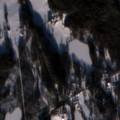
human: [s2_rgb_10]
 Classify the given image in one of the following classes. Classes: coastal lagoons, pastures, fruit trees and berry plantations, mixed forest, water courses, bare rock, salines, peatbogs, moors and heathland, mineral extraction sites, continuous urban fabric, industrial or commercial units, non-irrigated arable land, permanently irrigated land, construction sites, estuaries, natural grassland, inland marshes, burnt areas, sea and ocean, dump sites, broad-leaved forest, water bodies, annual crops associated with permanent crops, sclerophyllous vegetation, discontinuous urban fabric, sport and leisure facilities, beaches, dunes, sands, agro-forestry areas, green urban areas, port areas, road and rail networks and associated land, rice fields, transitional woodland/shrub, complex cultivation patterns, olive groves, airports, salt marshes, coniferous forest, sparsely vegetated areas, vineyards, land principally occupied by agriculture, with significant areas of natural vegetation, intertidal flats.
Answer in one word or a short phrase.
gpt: non-irrigated arable land, coniferous forest, mixed forest, transitional woodland/shrub, water bodies